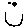
Label: smiley face